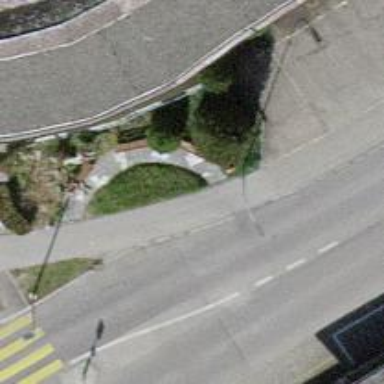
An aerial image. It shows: Brown bench.